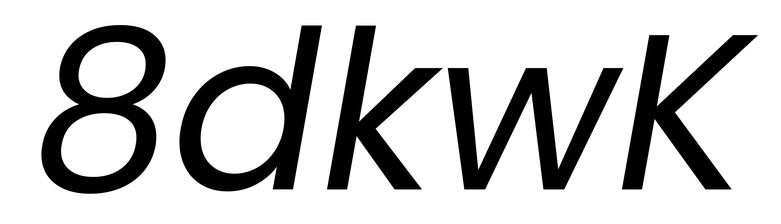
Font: Poppins-Italic